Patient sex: F
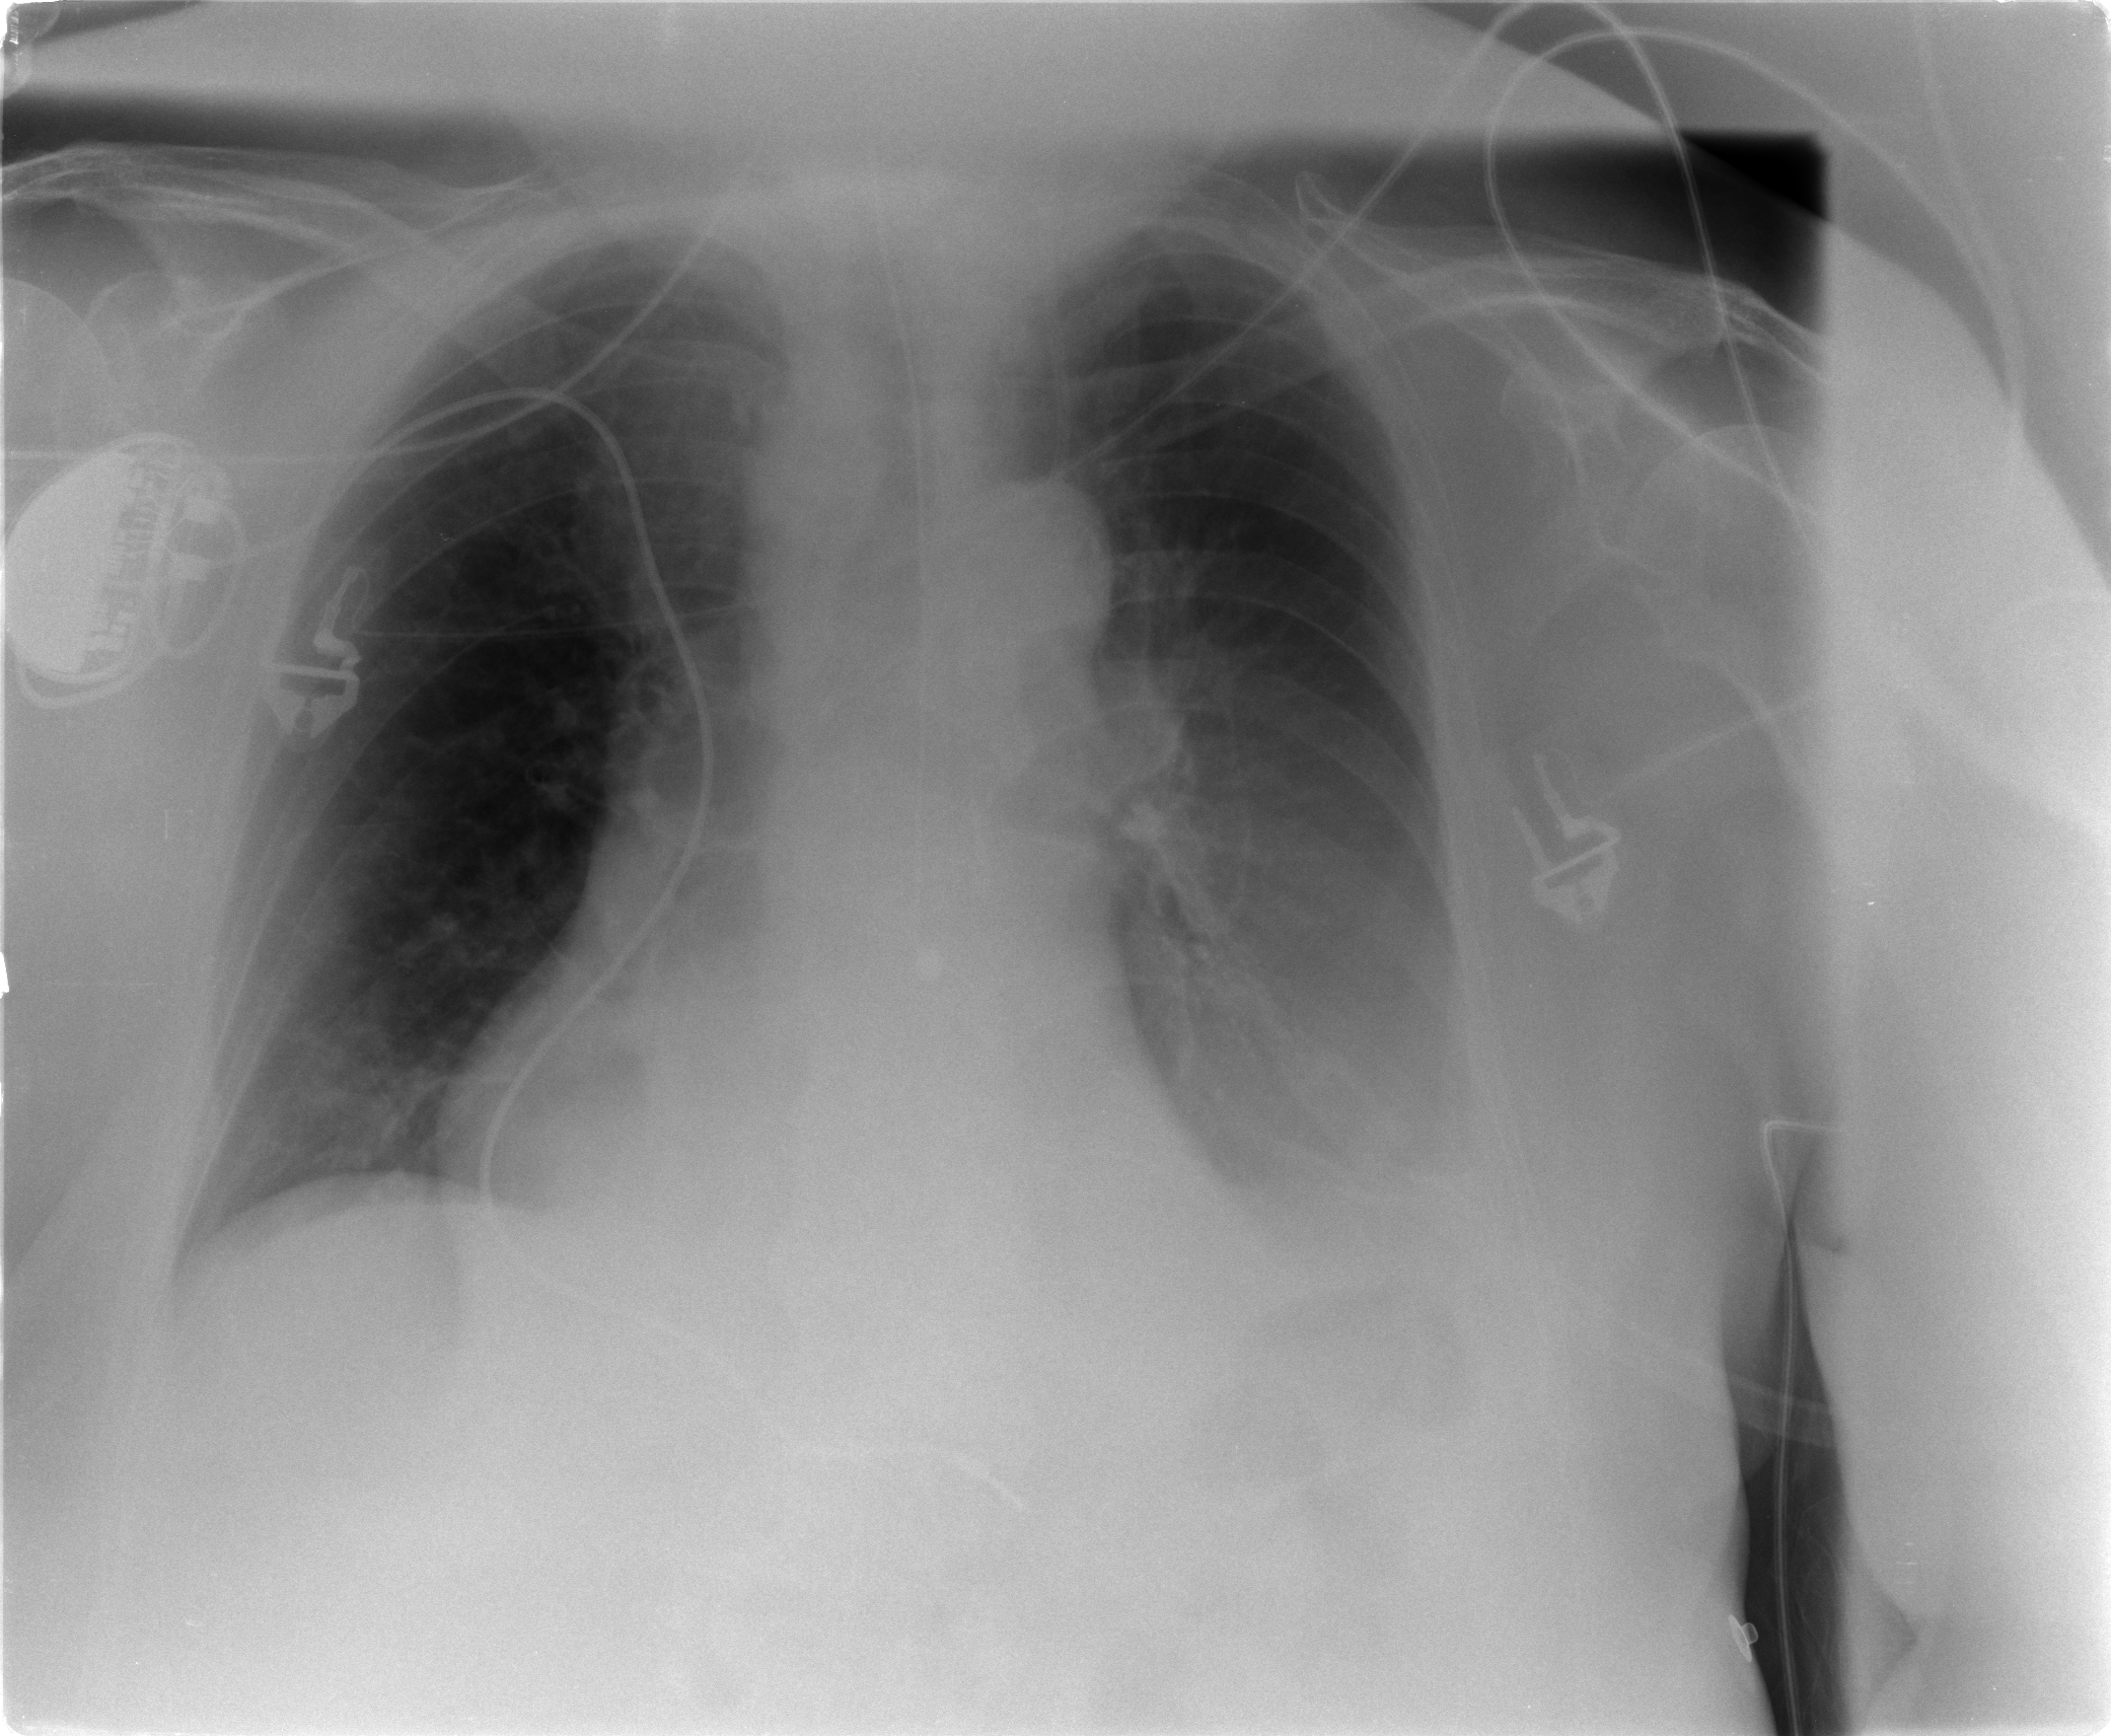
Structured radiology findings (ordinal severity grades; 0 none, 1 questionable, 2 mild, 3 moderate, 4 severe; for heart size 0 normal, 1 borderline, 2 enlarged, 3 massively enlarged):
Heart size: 1
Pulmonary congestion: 0
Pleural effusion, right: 1
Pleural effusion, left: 2
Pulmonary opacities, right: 0
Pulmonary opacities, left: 0
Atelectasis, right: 0
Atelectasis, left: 2